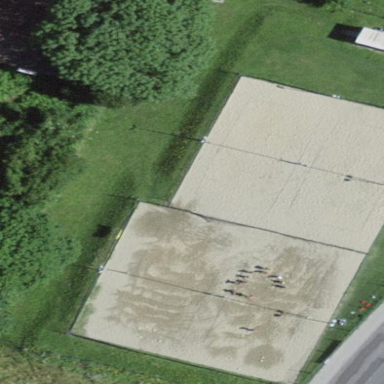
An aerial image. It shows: Sandy pitch for beach volleyball.